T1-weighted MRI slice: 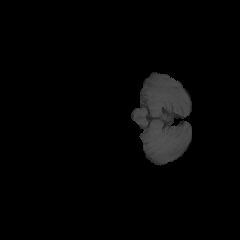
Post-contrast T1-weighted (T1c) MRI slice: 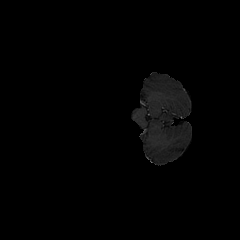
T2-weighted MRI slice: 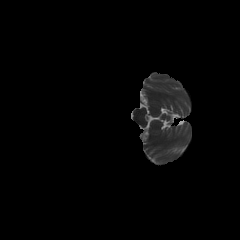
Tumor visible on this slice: no